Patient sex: M
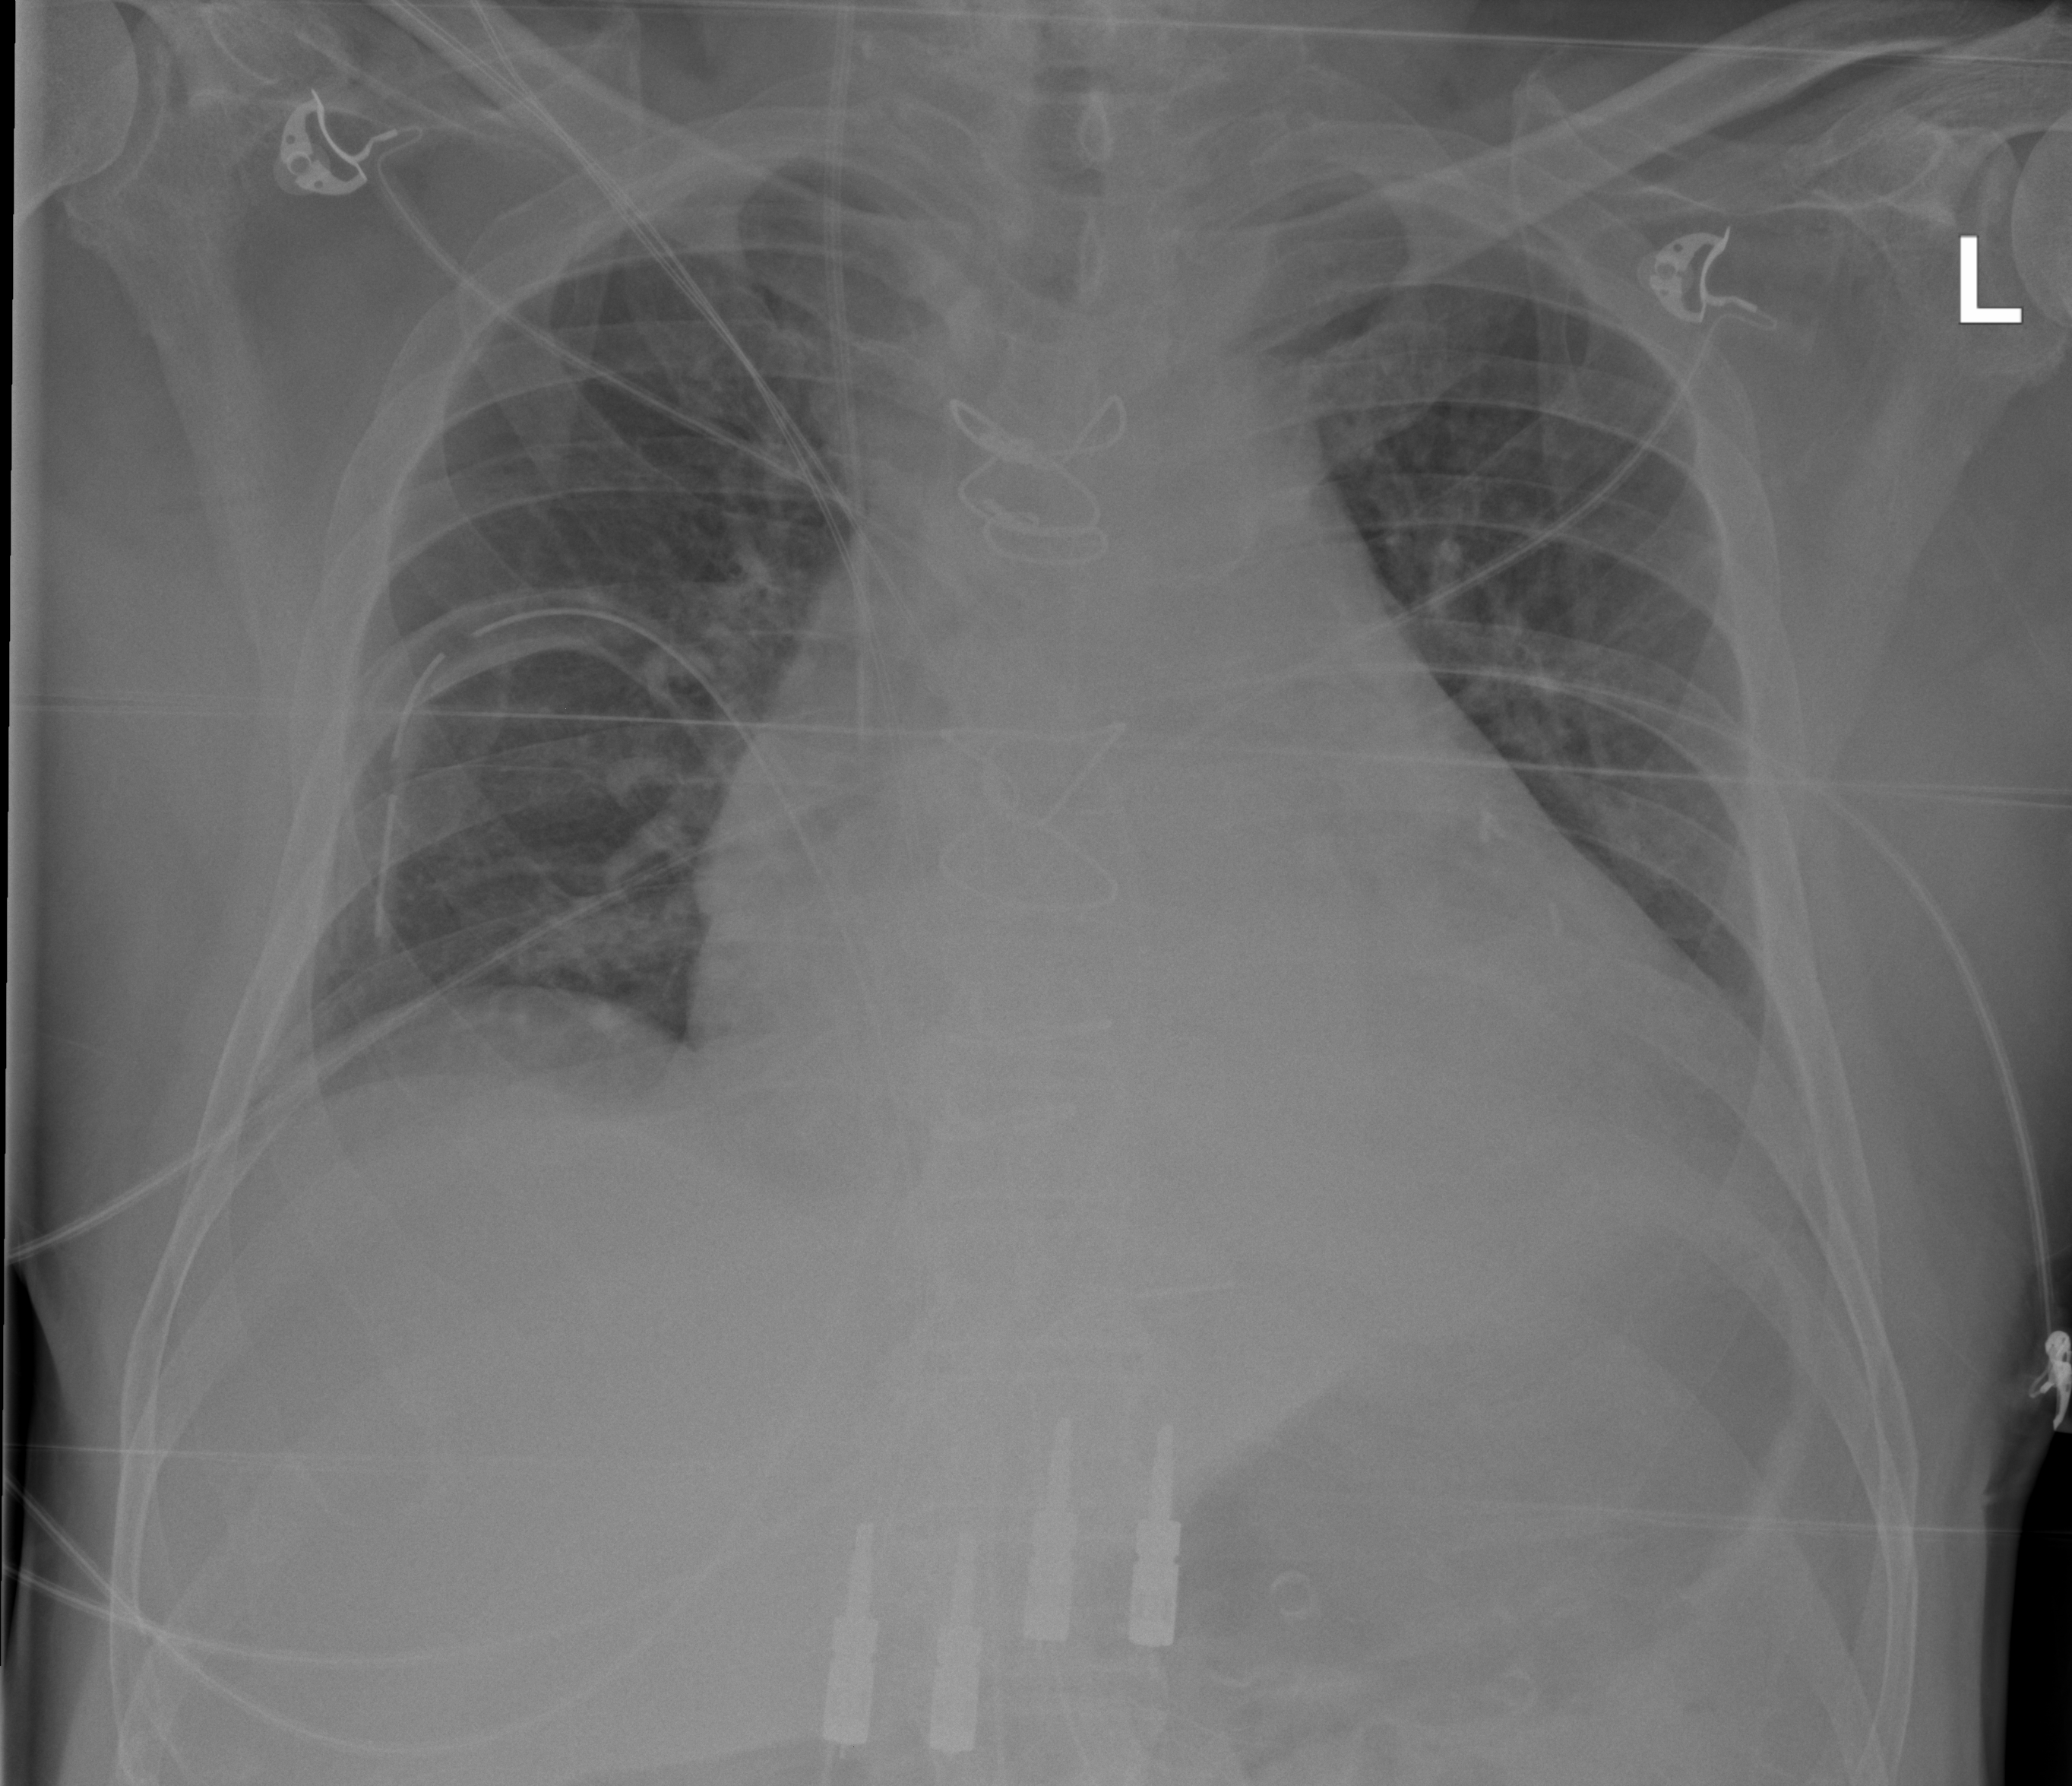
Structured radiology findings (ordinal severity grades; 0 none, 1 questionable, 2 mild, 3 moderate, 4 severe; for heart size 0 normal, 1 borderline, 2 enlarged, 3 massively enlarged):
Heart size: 2
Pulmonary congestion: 1
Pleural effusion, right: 0
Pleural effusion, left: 0
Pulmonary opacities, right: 2
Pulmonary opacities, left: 0
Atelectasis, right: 0
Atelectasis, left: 0